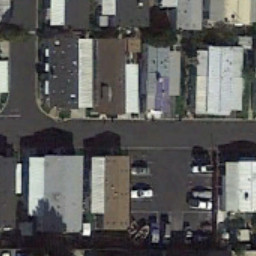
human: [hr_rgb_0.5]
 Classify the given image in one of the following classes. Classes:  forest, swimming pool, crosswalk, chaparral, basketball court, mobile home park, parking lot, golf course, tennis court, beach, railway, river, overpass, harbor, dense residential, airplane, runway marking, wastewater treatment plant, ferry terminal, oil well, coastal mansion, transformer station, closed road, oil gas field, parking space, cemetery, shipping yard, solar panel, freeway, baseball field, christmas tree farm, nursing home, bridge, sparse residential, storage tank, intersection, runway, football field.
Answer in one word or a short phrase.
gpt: mobile home park